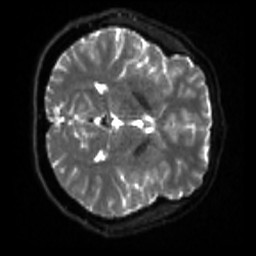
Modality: sbref
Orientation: axial
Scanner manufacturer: siemens
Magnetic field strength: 3 T
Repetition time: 4 s
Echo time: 0.0594 s